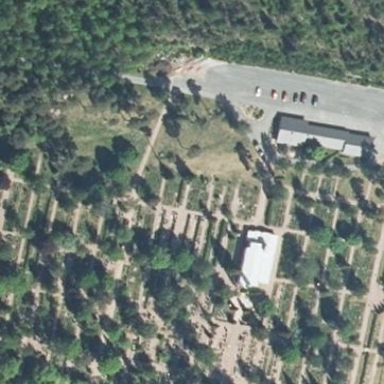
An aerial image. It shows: Cemetery.